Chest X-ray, PA view. Patient: 66 years old, sex M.
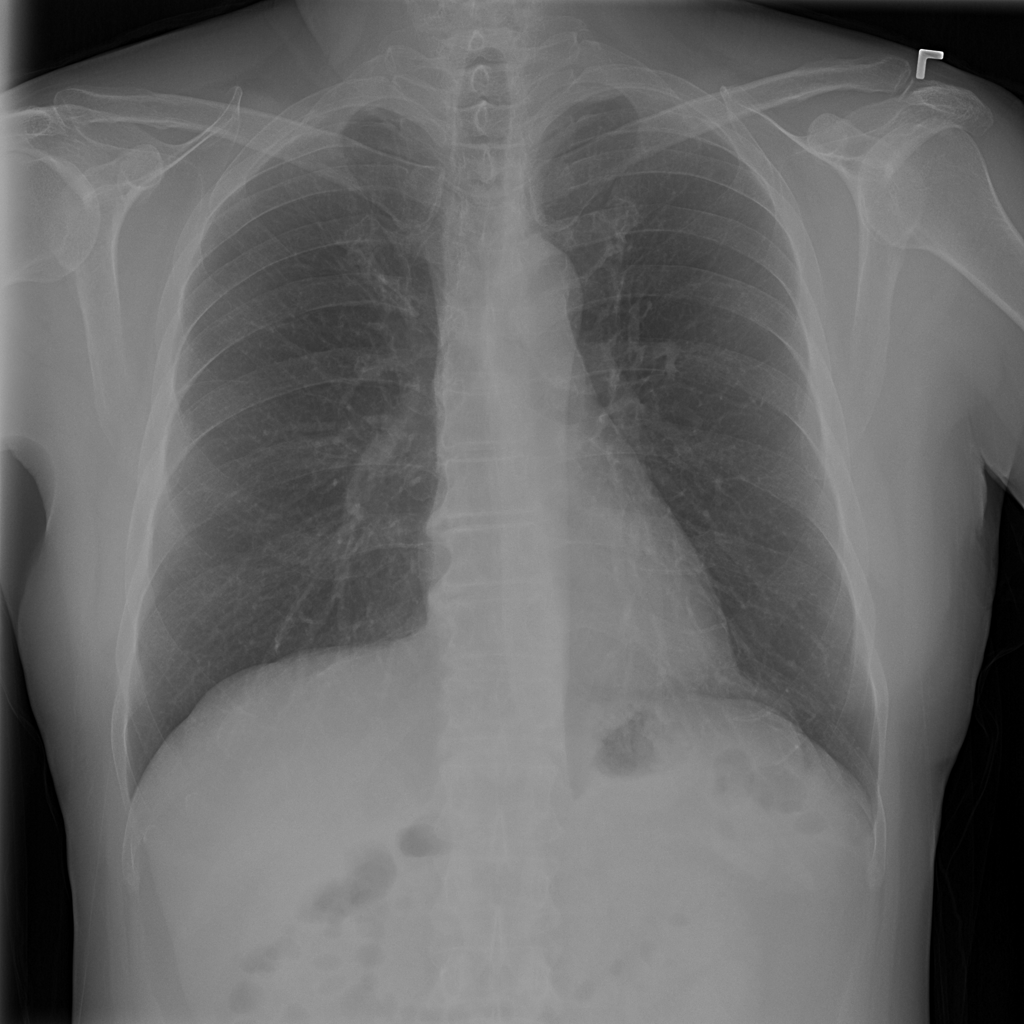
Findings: No Finding